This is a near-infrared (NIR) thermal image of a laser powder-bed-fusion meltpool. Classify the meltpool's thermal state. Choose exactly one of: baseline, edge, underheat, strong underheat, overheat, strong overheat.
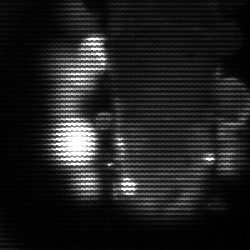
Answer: strong underheat